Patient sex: M
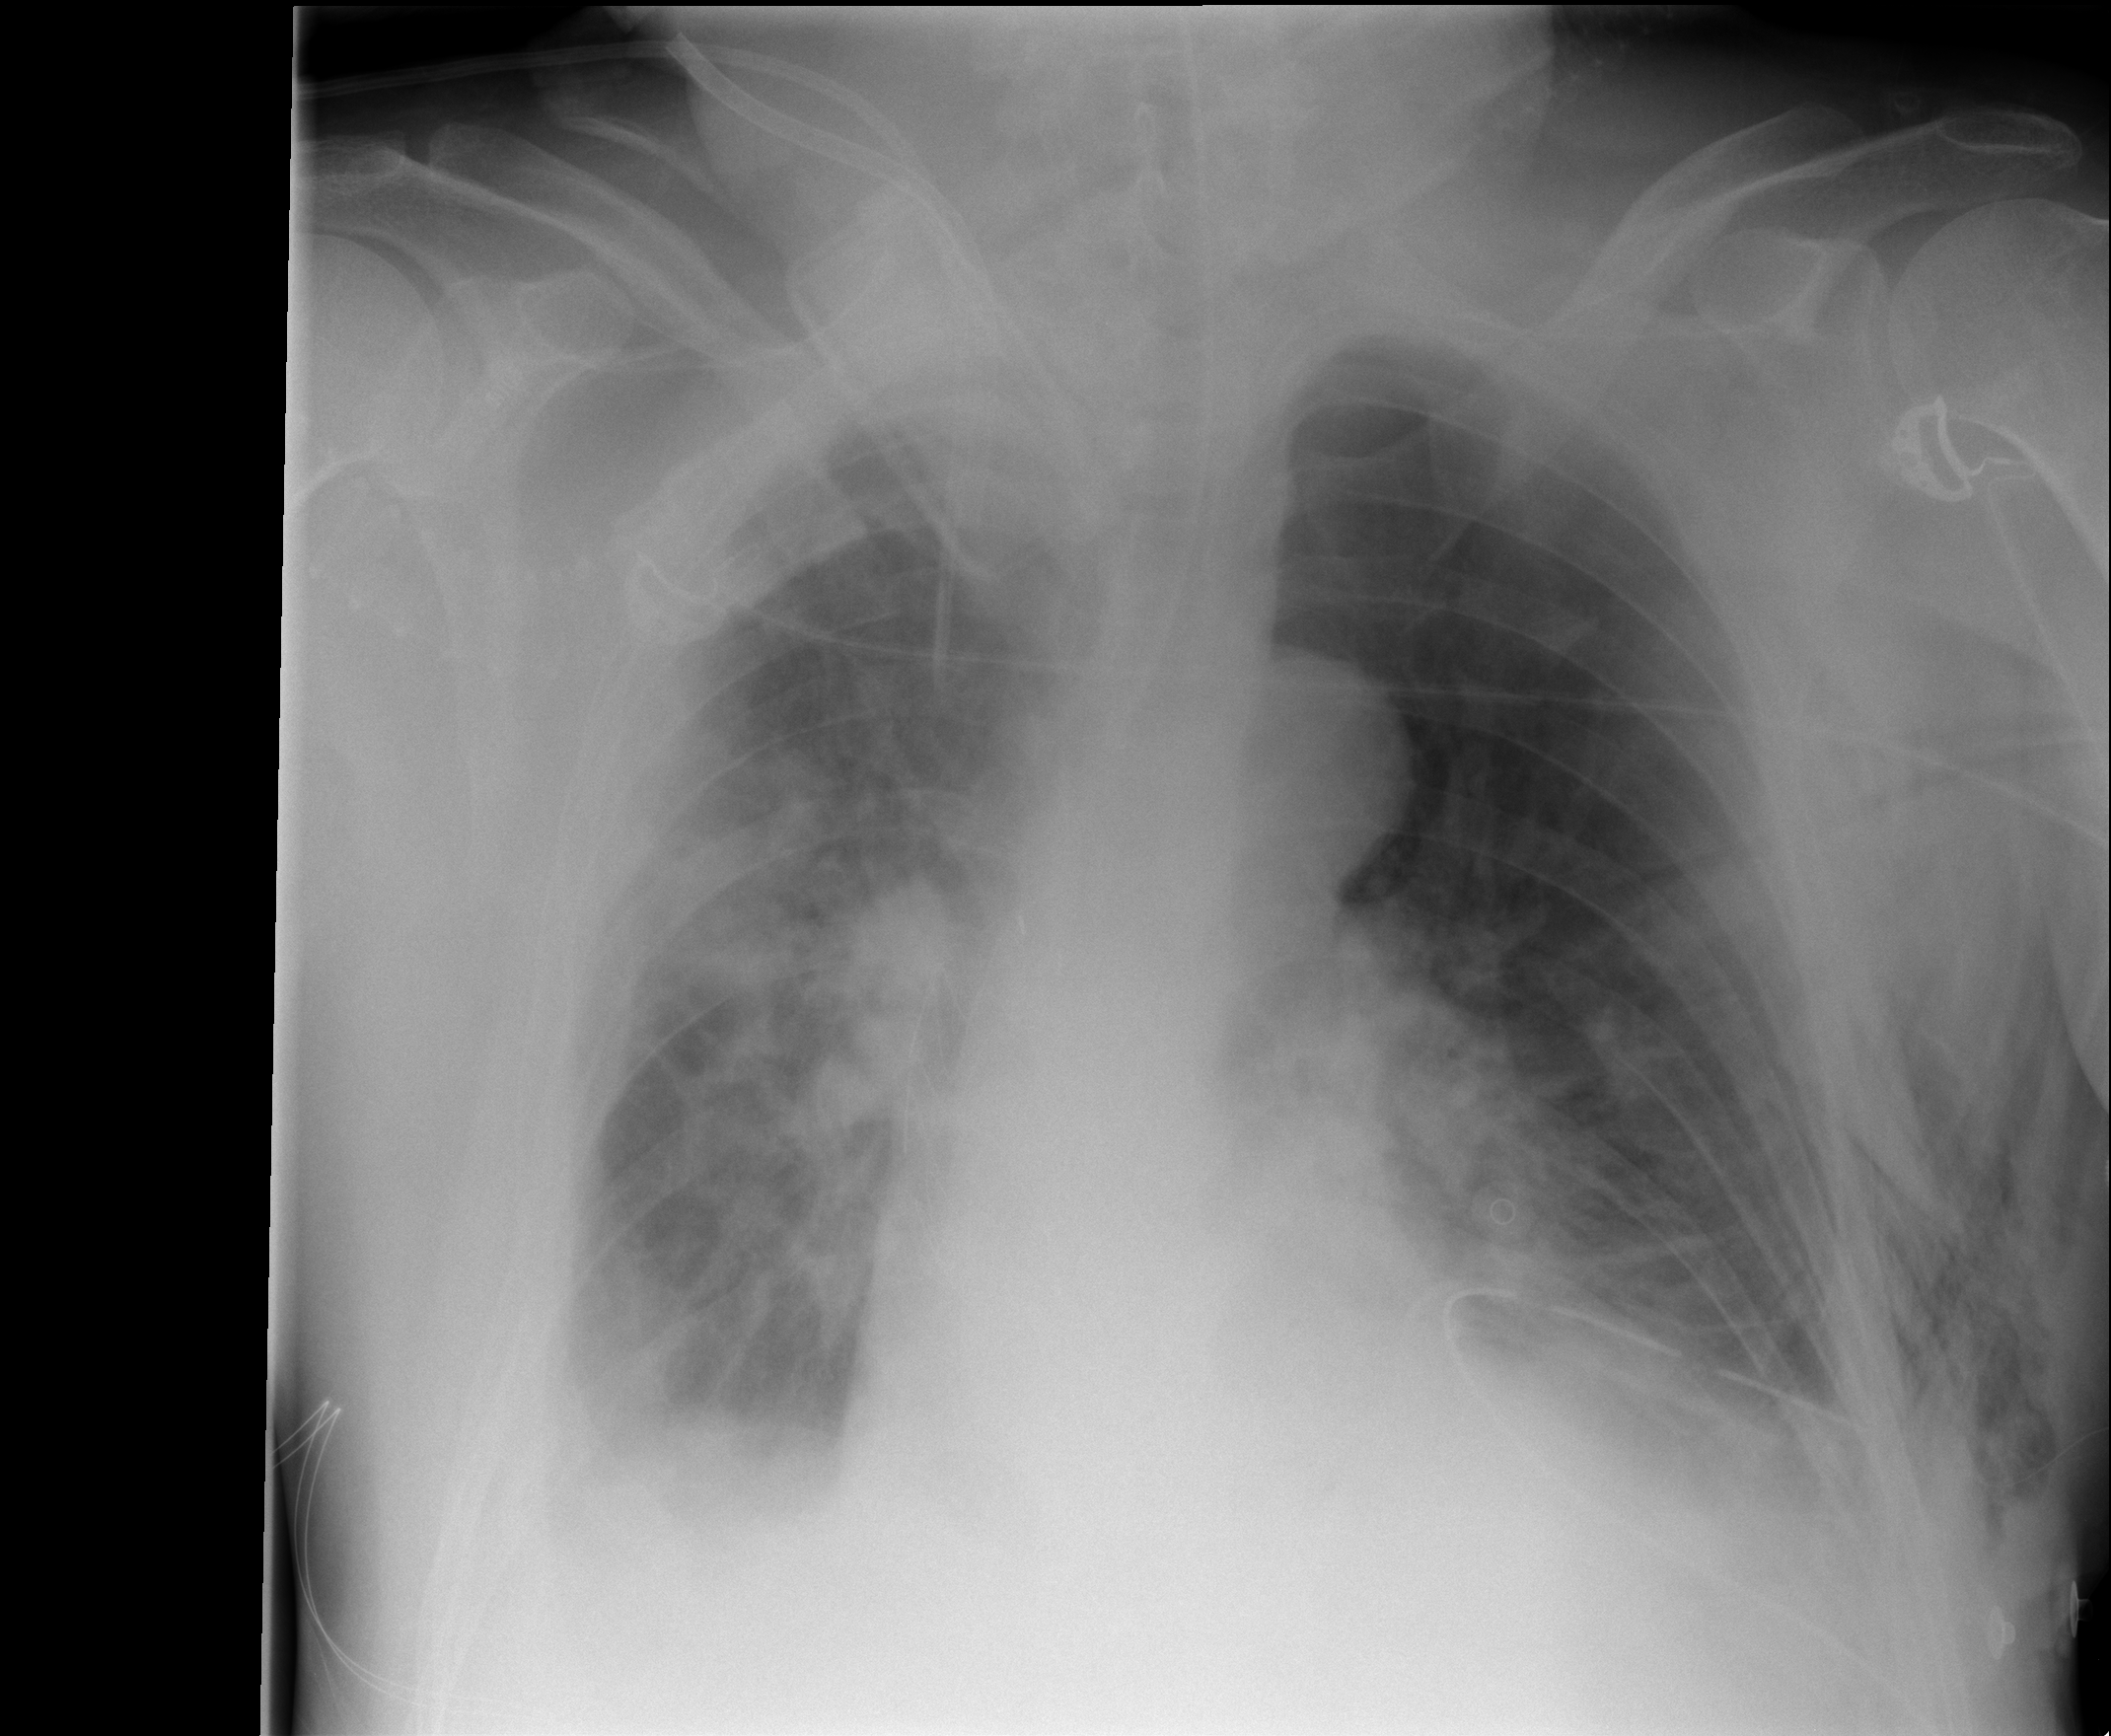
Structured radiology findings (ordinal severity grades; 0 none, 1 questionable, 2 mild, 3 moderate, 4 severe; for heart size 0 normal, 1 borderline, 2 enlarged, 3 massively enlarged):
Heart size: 0
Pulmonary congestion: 0
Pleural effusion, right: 2
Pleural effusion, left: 2
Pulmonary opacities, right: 3
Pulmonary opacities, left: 0
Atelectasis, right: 3
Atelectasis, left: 2